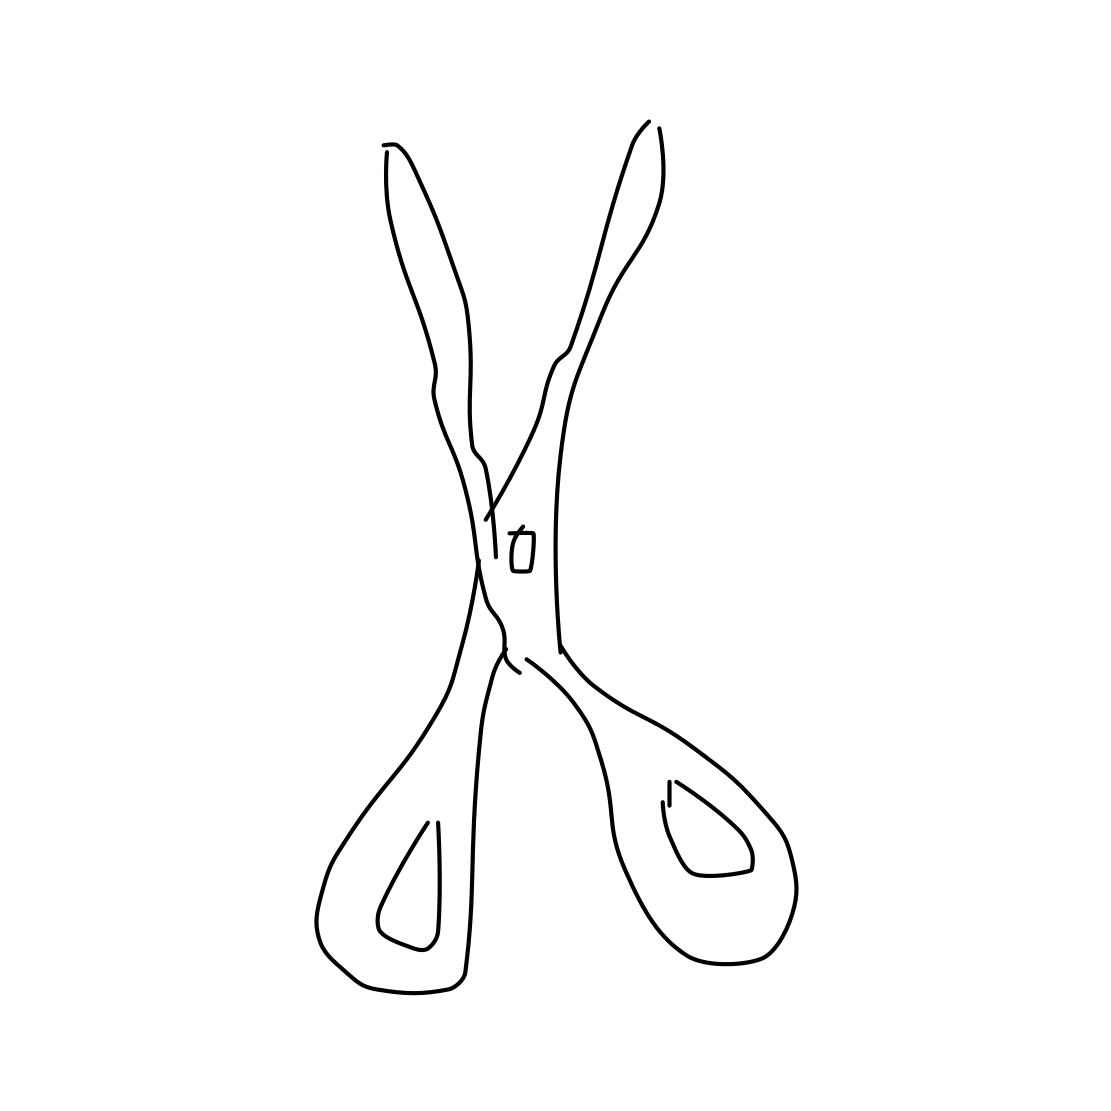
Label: scissors